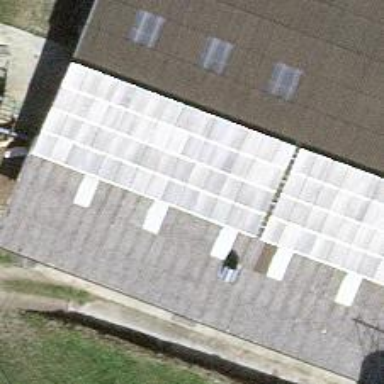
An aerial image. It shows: Solar photovoltaic panel generator.